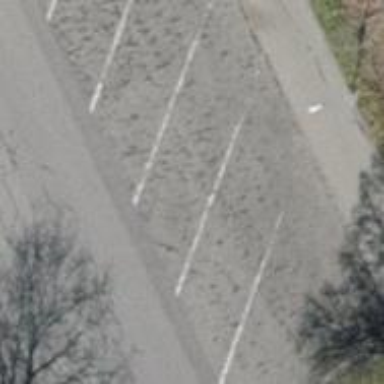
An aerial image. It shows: Bollard barrier.